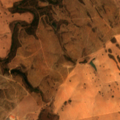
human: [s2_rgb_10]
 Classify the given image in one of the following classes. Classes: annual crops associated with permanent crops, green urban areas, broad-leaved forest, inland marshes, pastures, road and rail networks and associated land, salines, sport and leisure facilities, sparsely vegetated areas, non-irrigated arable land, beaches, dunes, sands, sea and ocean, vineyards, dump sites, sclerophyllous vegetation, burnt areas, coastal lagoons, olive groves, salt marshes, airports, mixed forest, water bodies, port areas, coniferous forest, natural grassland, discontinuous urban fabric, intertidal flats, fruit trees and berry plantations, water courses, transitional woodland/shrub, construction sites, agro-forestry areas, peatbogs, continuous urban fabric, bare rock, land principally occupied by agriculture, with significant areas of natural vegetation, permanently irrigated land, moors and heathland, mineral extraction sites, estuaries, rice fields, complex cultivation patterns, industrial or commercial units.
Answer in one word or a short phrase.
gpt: non-irrigated arable land, land principally occupied by agriculture, with significant areas of natural vegetation, agro-forestry areas, transitional woodland/shrub